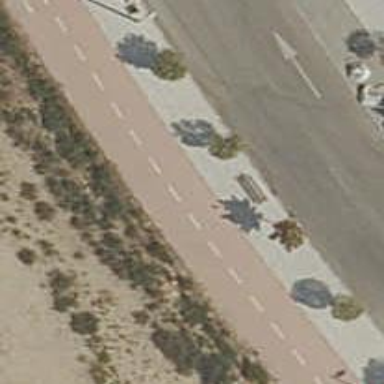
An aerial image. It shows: Cycleway.